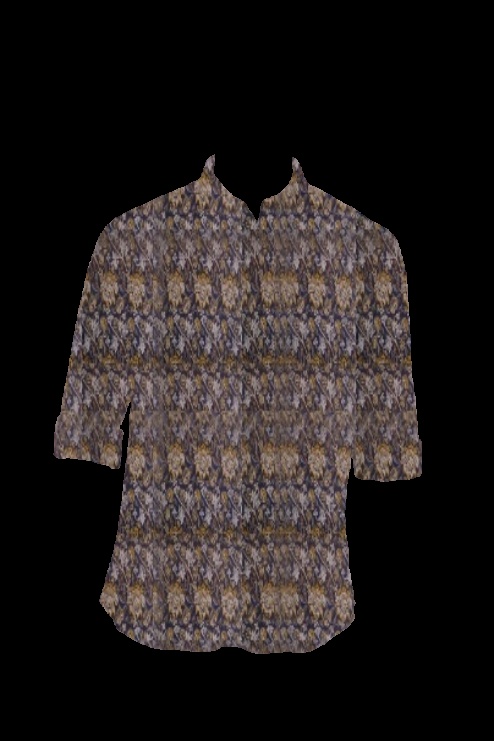
brown multi paisley tee